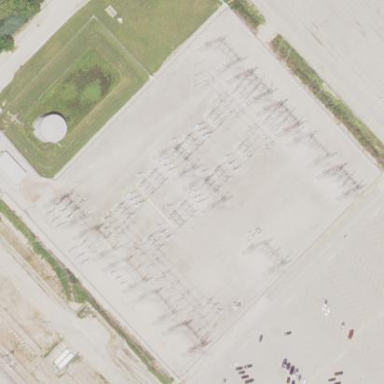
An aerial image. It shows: Power substation enclosed by fence.